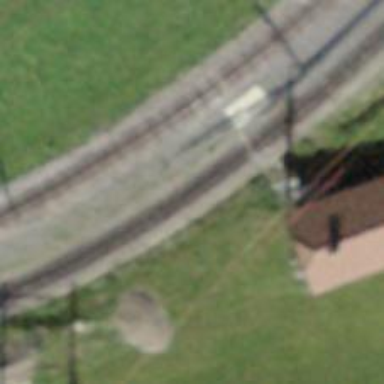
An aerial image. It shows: Narrow-gauge railway track with one electrified contact line.